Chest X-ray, AP view. Patient: 53 years old, sex F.
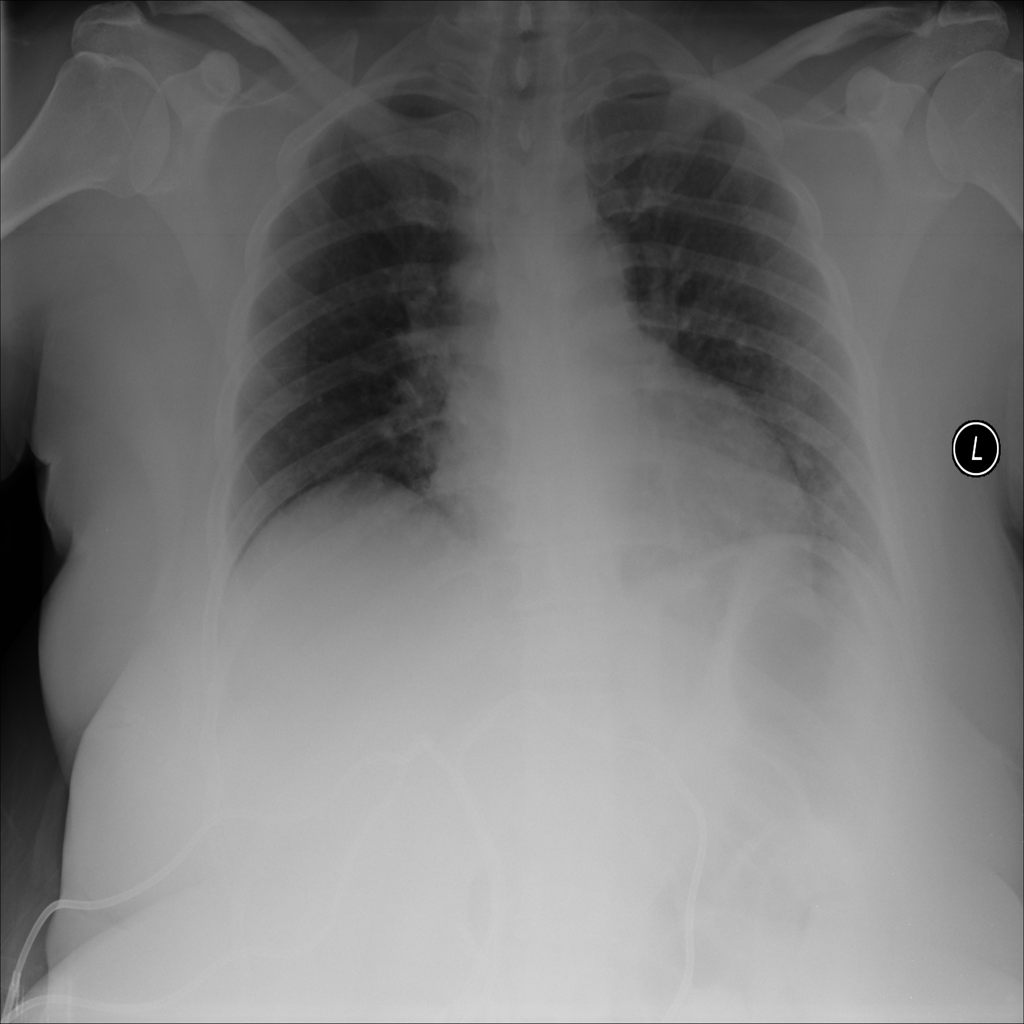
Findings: Atelectasis, Infiltration